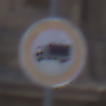
Verkehrszeichen: VerbotFuerKraftfahrzeugeUeberDreiKommaFuenfTonnen
Umgebung: Outdoor, Urban
Tageszeit: SunriseSunset
Wetter: PartlyCloudy
Licht: Natural
Jahreszeit: NotSpecified
Kontrast: LowContrast